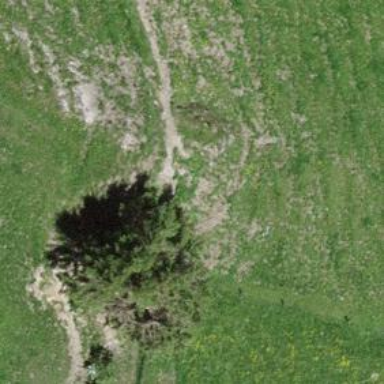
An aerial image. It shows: Path.